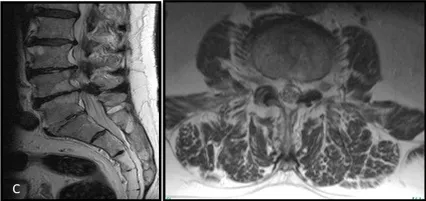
C. Three-months postoperative T2-weighted lumbar MRI scan shows the satisfactory outcome of the procedure and the lack of signal intensity suggestive for pedicle damage or fracture.
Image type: radiology (mri)